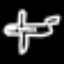
Label: airplane